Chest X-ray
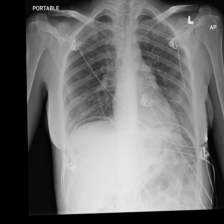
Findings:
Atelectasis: negative
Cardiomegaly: negative
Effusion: negative
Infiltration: positive
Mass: negative
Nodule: negative
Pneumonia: negative
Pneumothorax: negative
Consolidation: negative
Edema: negative
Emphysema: negative
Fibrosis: negative
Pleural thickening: negative
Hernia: negative